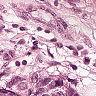
Metastatic tissue present: yes